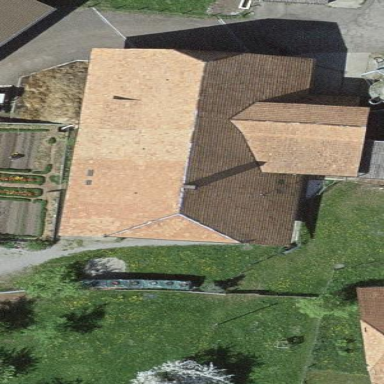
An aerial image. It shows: Farm building.